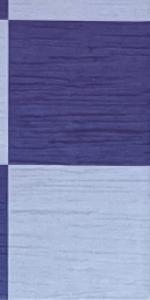
Label: Empty